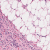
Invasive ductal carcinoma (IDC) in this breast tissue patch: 1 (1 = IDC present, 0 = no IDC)